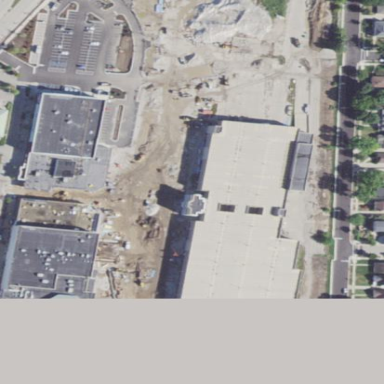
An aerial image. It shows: Retail building.